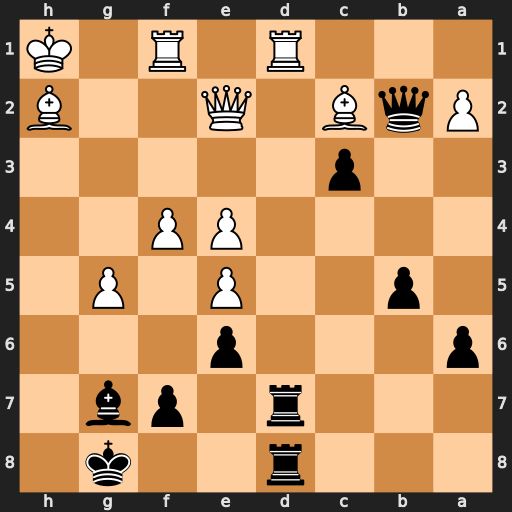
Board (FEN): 3r2k1/3r1pb1/p3p3/1p2P1P1/4PP2/2p5/PqB1Q2B/3R1R1K
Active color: b
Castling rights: -
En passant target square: -
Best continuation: Rd2 Rxd2 Rxd2